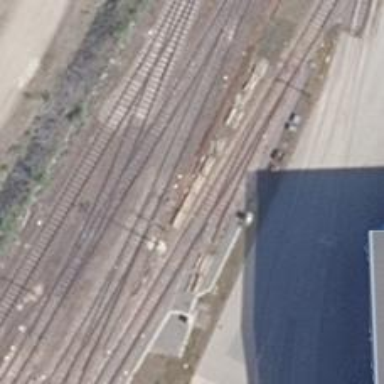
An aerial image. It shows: Railway switch.